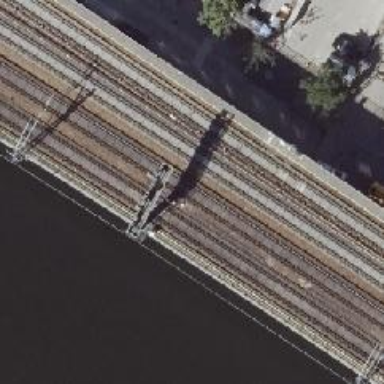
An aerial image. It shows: Railway signal.